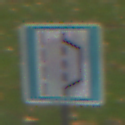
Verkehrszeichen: NothalteUndPannenbucht
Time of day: Midday
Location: Outdoor (Nature)
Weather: Overcast
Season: Autumn
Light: Natural